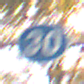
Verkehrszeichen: VorgeschriebeneMindestgeschwindigkeit
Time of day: Midday
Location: Outdoor (Nature)
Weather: Overcast
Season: NotSpecified
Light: Natural